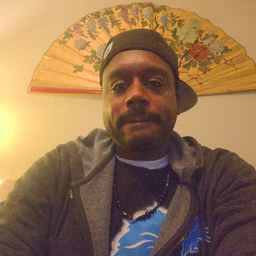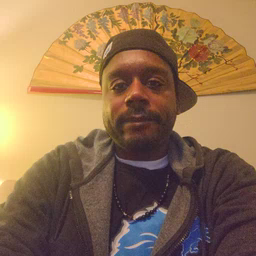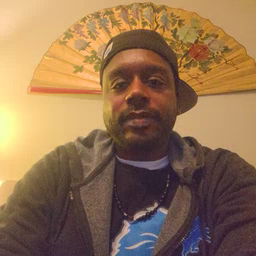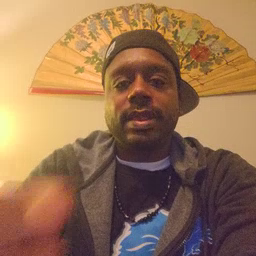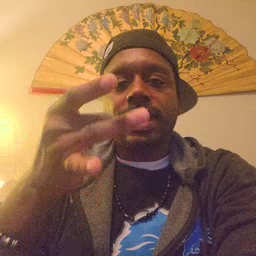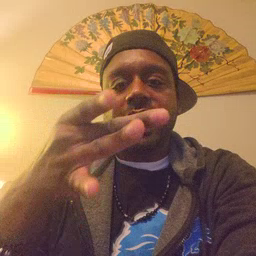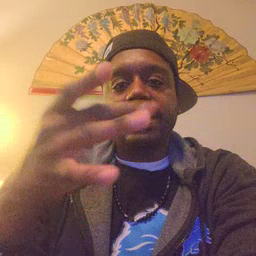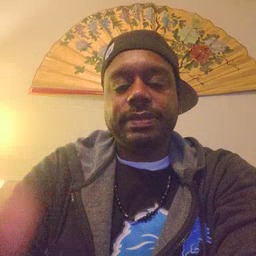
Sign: hate